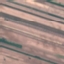
Label: AnnualCrop